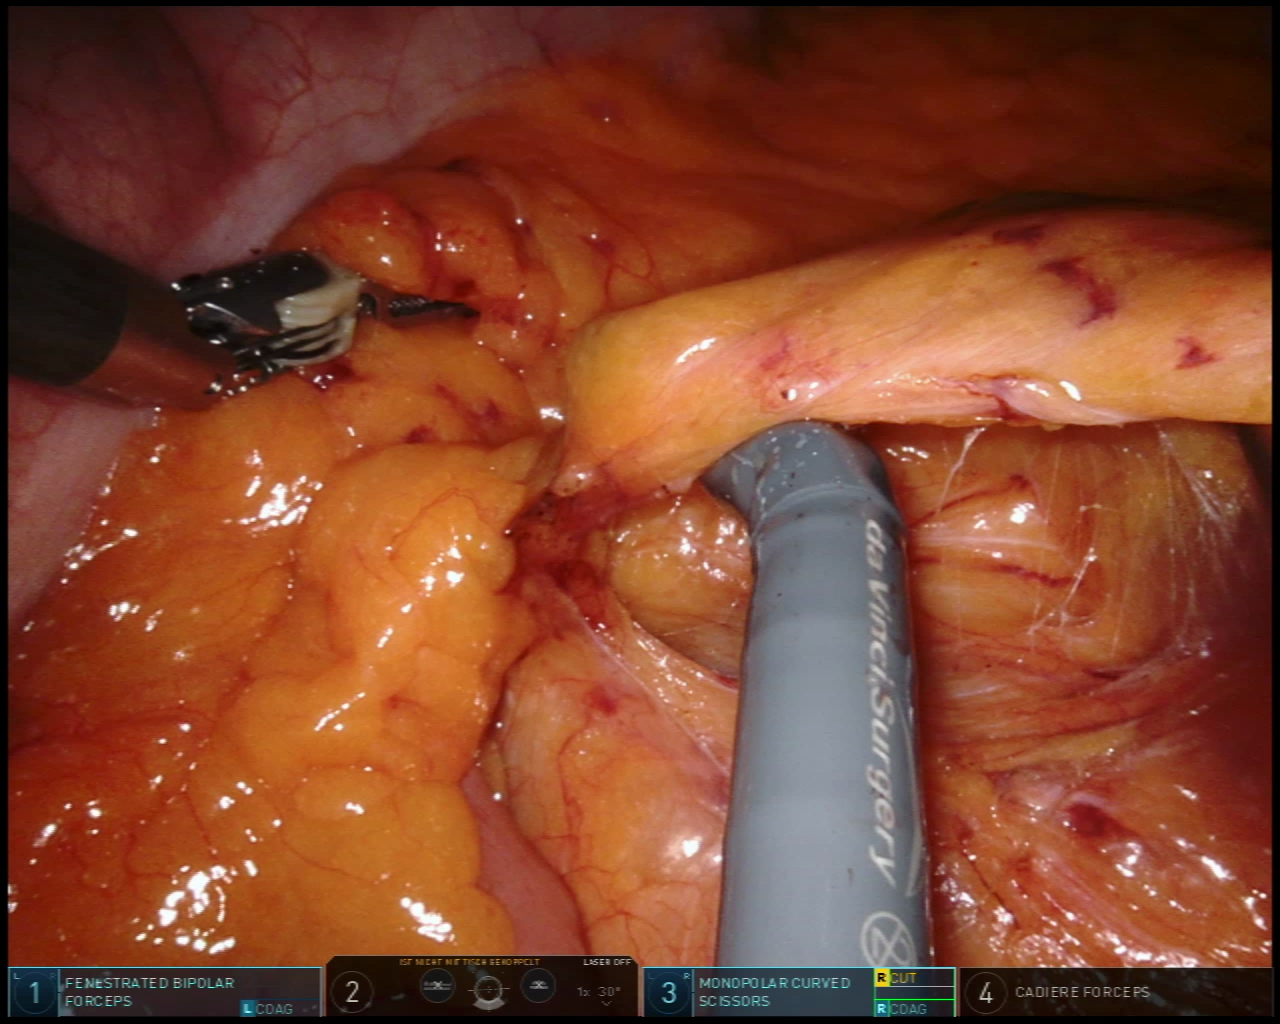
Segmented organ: colon
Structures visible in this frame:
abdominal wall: no
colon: yes
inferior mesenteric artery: no
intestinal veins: no
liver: no
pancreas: no
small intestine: yes
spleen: no
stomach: no
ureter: no
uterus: no
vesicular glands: no